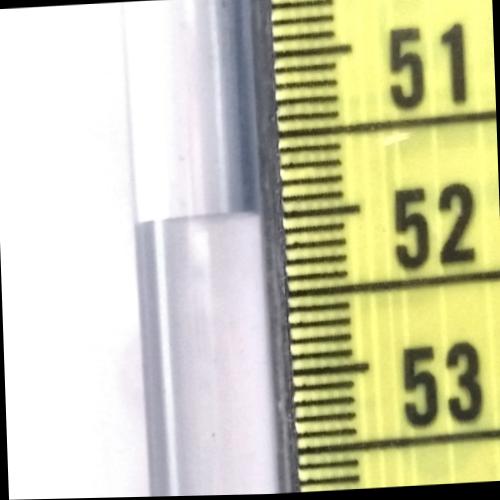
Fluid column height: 52.0 cm